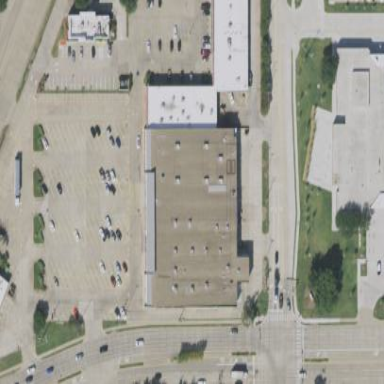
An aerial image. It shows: Flat roof retail building.